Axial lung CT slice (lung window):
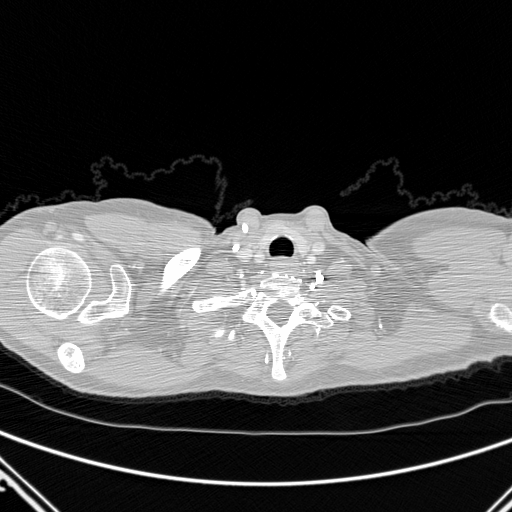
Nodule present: no